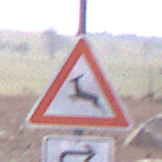
Verkehrszeichen: WildwechselRechts
Zusatzzeichen unten: RichtungsangabeDurchPfeile5
Umgebung: Outdoor, Nature
Tageszeit: Midday
Wetter: Overcast
Licht: Natural
Jahreszeit: Autumn
Kontrast: LowContrast